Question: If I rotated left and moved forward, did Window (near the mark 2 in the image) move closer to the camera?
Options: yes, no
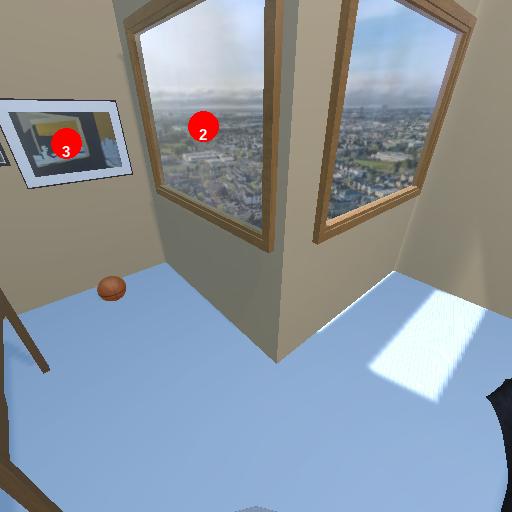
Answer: yes